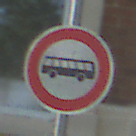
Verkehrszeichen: VerbotKraftomnibusse
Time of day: Midday
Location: Outdoor (Suburban)
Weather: Clear
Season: NotSpecified
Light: Natural